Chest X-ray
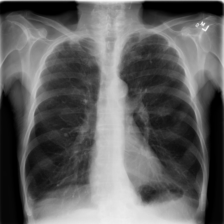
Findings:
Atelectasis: negative
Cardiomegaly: negative
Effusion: negative
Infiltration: negative
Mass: negative
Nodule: negative
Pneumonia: negative
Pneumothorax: negative
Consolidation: negative
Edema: negative
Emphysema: negative
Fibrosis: negative
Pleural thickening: negative
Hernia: negative